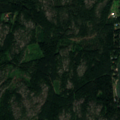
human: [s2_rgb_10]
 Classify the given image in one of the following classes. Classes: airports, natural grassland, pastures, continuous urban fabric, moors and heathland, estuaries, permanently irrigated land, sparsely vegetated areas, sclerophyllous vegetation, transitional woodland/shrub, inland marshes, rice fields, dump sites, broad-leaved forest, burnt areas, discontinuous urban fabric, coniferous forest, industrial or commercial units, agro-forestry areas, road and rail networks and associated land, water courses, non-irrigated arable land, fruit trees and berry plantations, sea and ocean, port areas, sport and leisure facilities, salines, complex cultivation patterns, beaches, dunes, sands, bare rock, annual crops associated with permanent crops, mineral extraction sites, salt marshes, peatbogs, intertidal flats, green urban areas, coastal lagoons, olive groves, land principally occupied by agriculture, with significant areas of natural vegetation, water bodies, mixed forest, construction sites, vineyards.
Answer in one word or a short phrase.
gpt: coniferous forest, mixed forest, transitional woodland/shrub, sea and ocean